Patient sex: M
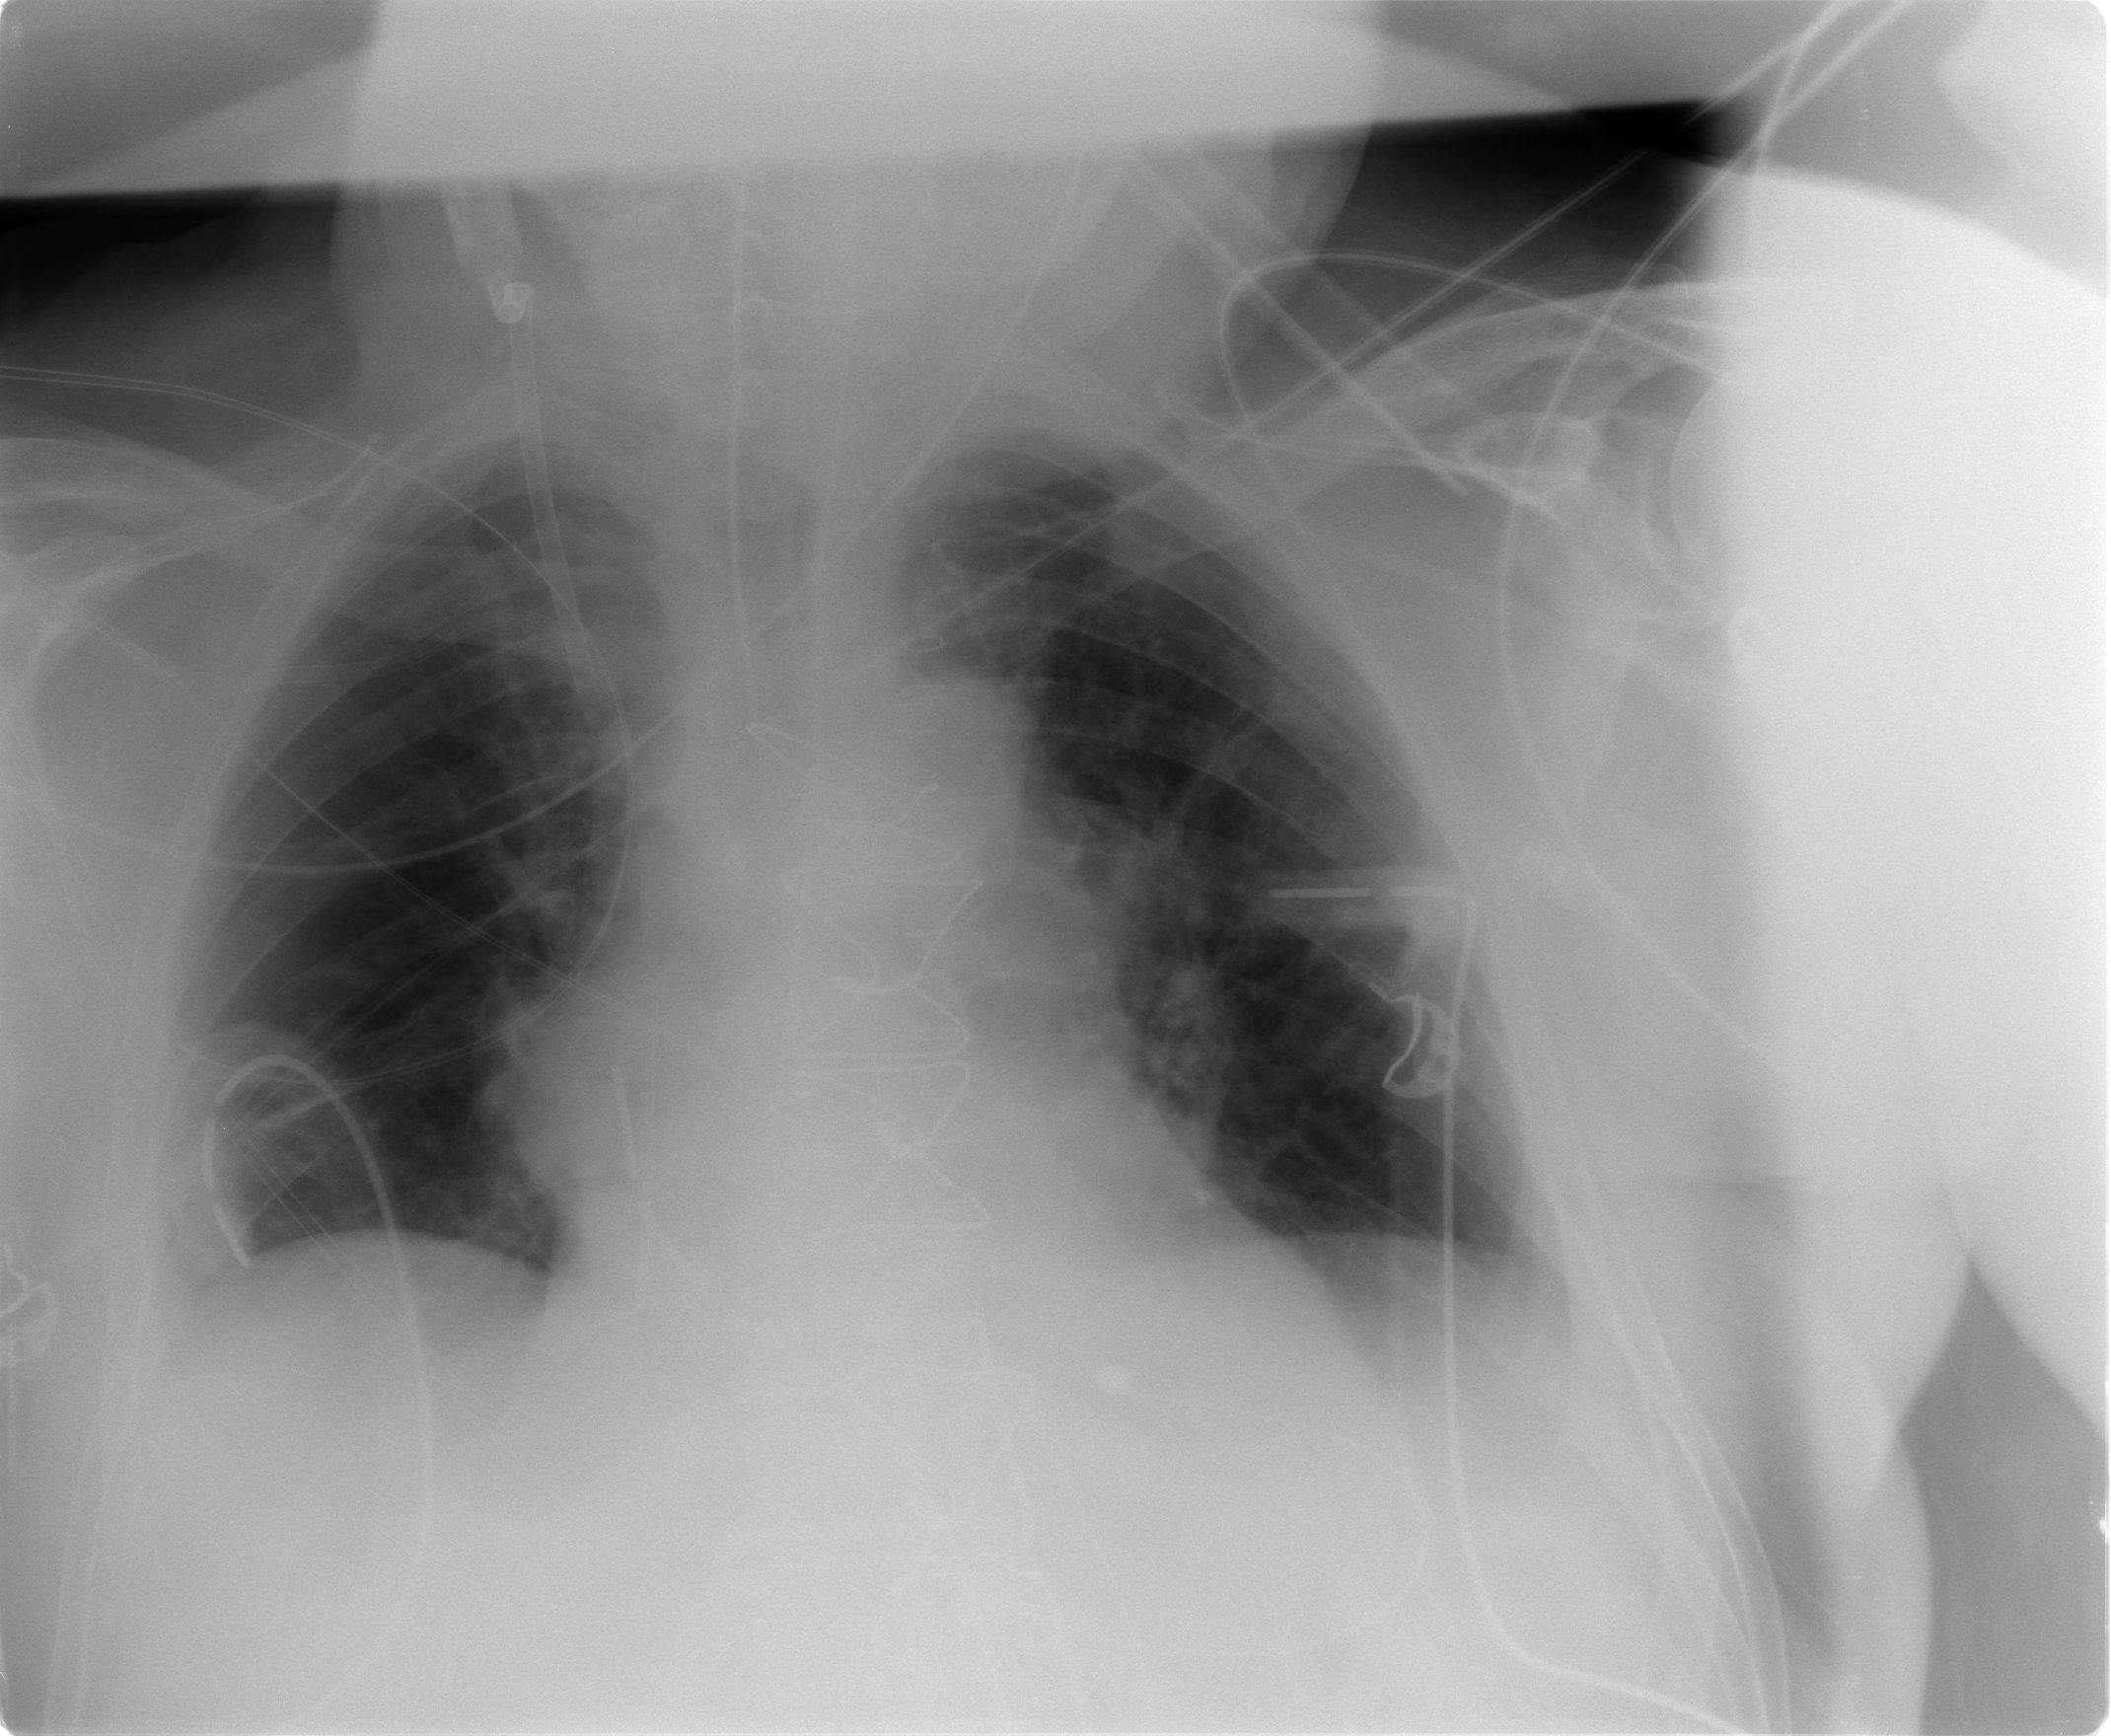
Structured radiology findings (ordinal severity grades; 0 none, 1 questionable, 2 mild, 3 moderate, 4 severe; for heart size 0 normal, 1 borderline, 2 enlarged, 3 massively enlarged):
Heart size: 0
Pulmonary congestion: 0
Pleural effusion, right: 0
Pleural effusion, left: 0
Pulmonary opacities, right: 0
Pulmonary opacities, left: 0
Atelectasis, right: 1
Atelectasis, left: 0